Aerial crown-view tile of a tropical tree (Barro Colorado Island, Panama), acquired 20240611:
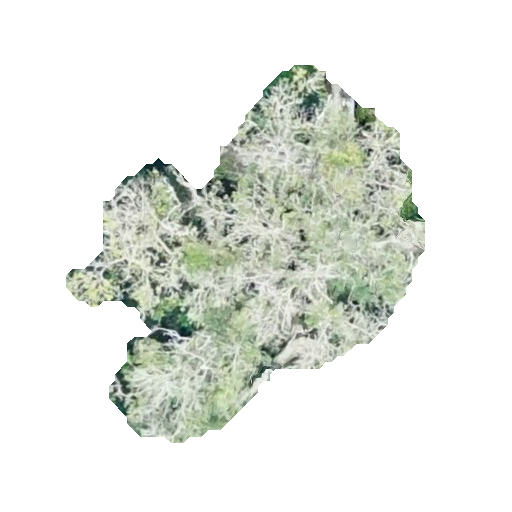
Species: Prioria copaifera
GBIF accepted scientific name: Prioria copaifera
Crown area: 121.679 m²